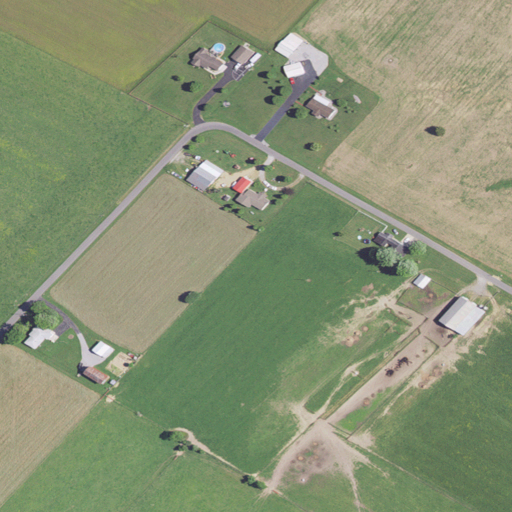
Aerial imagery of ridge(s) in Kentucky named Foley Ridge containing pasture, open development, low intensity development, and medium intensity development